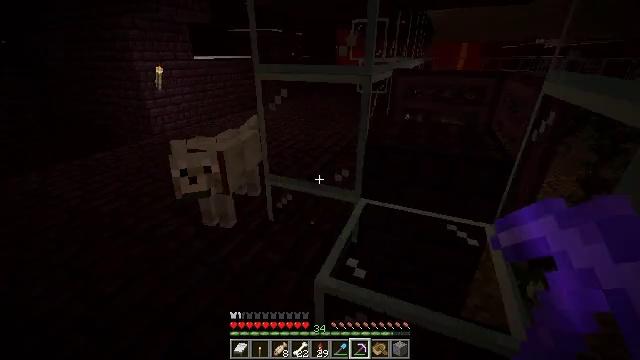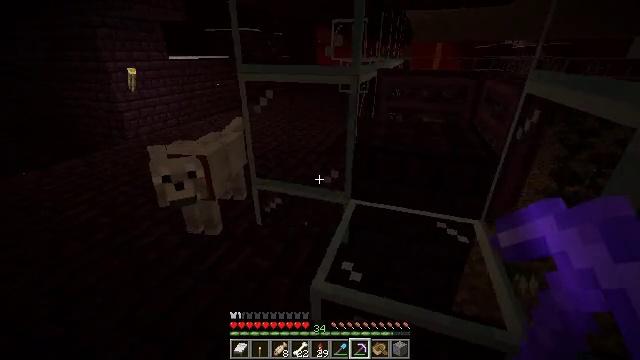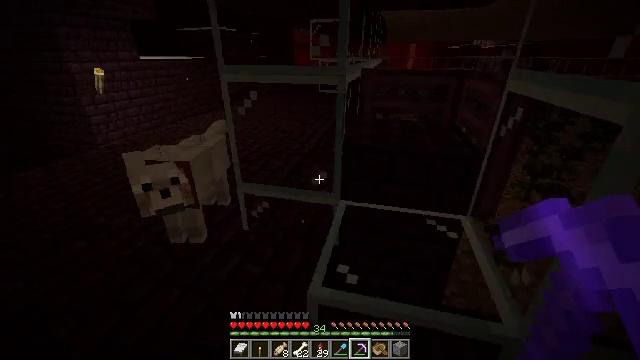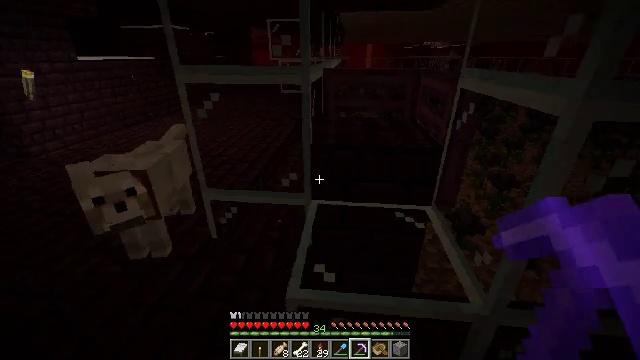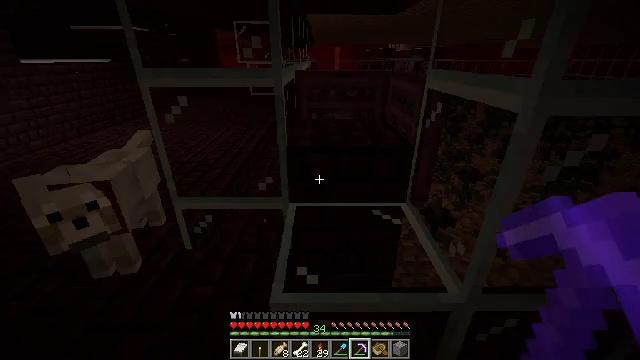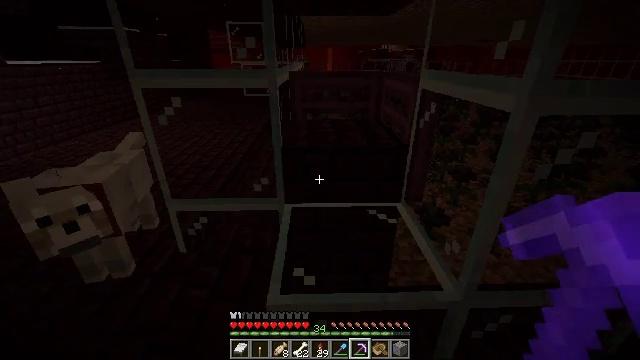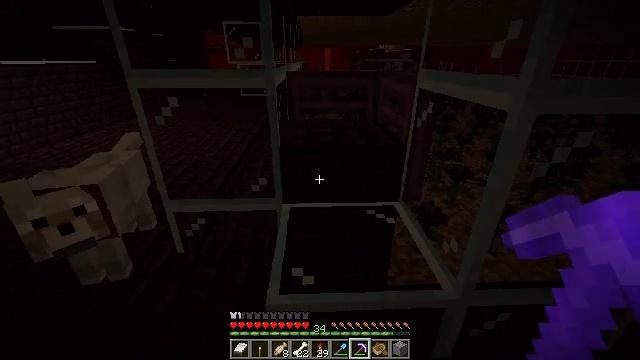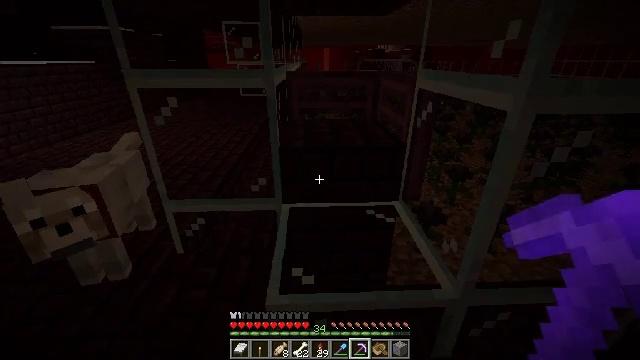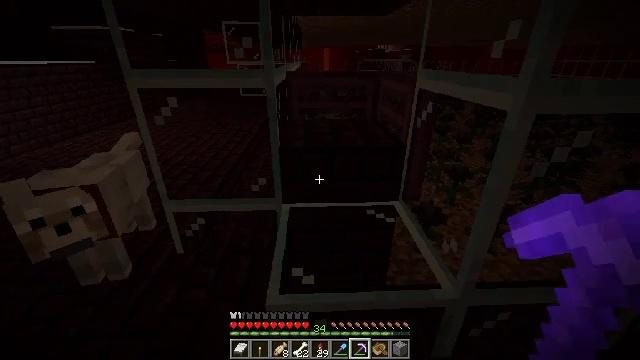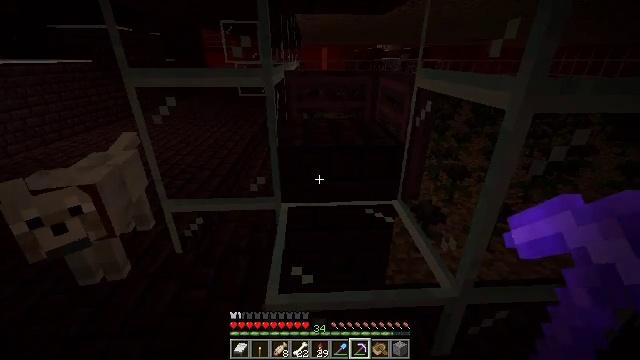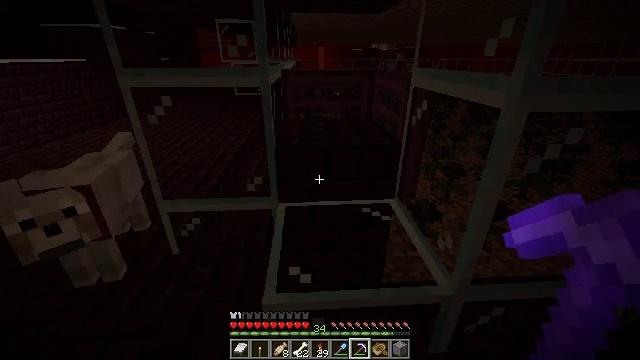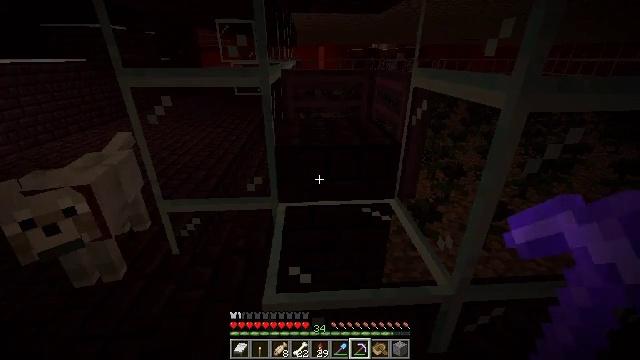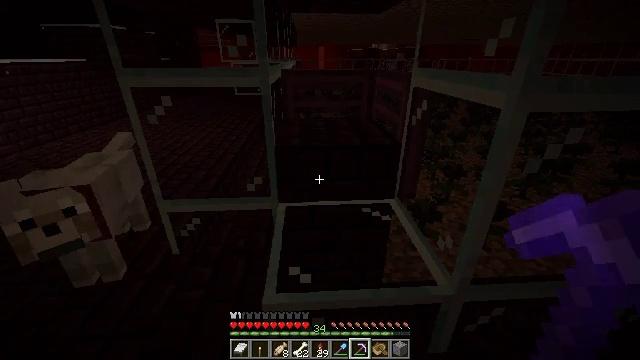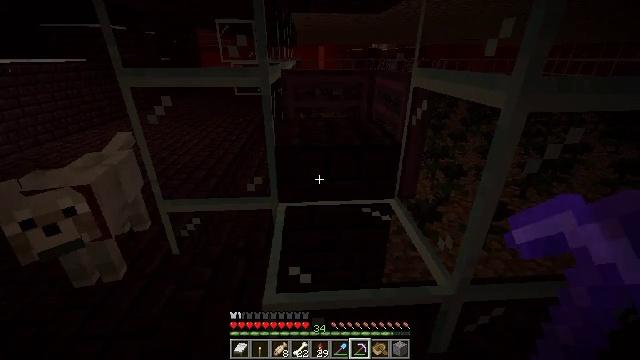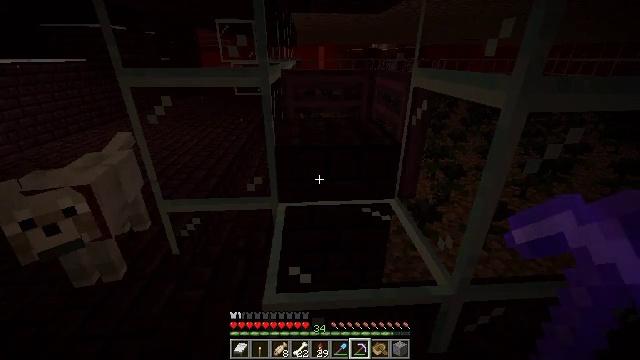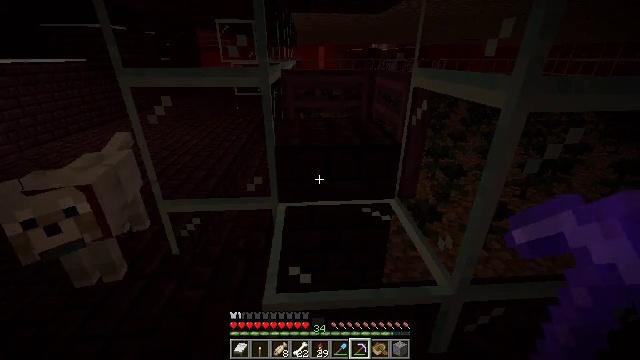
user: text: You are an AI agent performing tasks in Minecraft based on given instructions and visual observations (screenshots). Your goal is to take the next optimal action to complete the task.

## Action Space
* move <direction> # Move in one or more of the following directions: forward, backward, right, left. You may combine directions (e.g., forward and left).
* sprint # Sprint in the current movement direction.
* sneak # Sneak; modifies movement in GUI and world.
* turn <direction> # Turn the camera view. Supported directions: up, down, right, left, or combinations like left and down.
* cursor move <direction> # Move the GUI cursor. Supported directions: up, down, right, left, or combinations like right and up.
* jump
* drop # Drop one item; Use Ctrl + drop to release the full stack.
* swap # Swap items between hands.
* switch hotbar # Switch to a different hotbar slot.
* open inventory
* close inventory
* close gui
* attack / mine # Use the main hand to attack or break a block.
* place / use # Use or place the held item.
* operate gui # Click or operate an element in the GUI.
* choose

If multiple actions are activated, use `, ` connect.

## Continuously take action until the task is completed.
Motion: motion action
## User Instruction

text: Break the nether brick slab.
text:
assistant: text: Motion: turn right
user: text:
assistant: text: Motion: turn right
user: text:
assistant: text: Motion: turn right
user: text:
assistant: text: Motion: turn right
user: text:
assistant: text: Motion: turn right
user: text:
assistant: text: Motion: no_op
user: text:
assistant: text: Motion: no_op
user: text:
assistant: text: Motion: no_op
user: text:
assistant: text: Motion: no_op
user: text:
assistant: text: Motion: no_op
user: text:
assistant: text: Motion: no_op
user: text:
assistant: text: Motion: no_op
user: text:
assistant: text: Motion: no_op
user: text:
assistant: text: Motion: no_op
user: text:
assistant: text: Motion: no_op
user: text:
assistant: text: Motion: no_op
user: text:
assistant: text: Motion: no_op
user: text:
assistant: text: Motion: no_op
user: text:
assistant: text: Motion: no_op
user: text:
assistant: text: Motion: no_op
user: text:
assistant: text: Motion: no_op
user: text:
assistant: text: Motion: no_op
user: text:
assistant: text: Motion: no_op
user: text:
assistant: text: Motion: no_op
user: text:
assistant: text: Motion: no_op
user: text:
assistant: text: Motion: no_op
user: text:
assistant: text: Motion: no_op
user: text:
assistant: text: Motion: no_op
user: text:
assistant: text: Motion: no_op
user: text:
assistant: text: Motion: no_op